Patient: sex M, age 48
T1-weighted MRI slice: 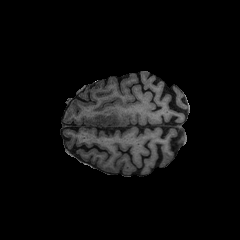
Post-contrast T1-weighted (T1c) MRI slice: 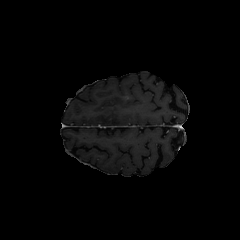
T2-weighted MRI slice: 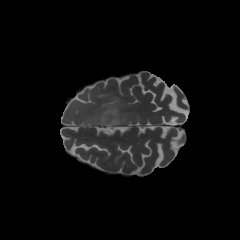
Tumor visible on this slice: yes
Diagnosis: Astrocytoma, IDH-mutant
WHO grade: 3